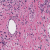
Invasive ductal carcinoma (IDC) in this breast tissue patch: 1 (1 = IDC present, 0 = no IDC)